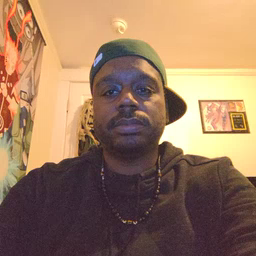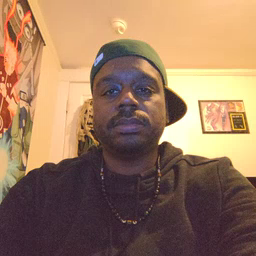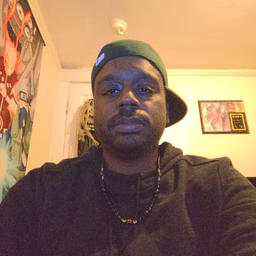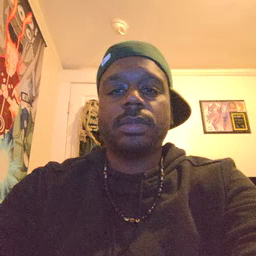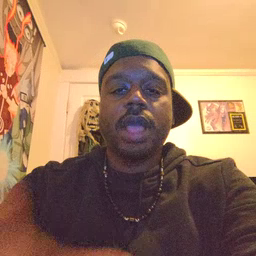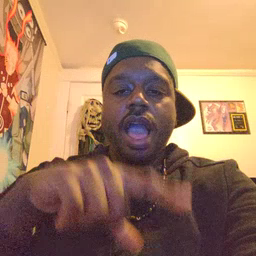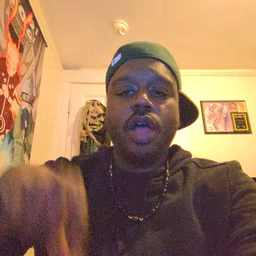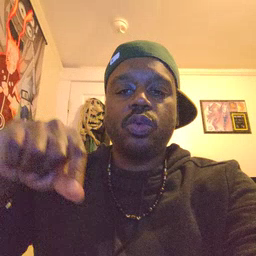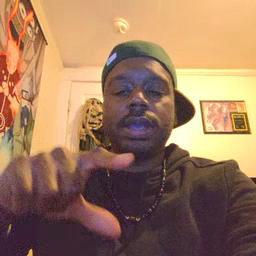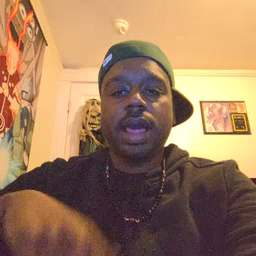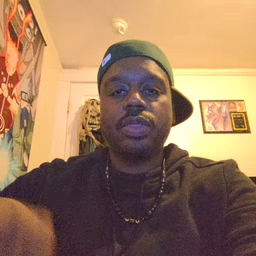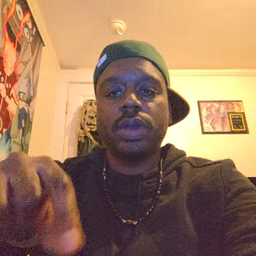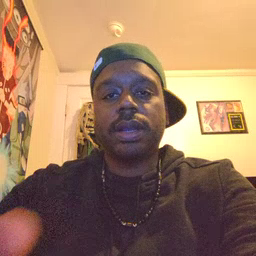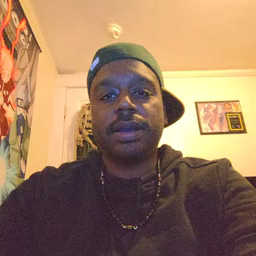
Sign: underwear